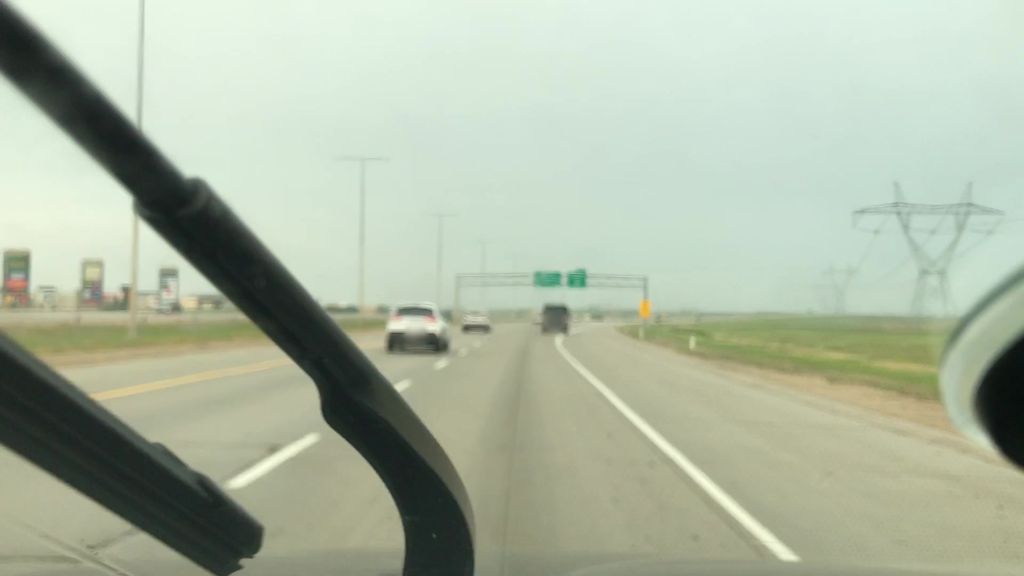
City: edmonton